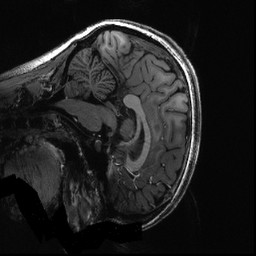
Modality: T1w
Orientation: sagittal
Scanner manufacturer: siemens
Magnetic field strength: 6.98 T
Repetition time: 2.6 s
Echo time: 0.00343 s